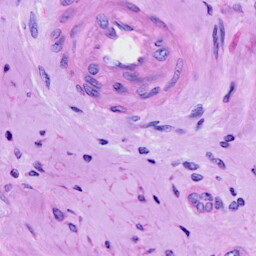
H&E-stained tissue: Cervix